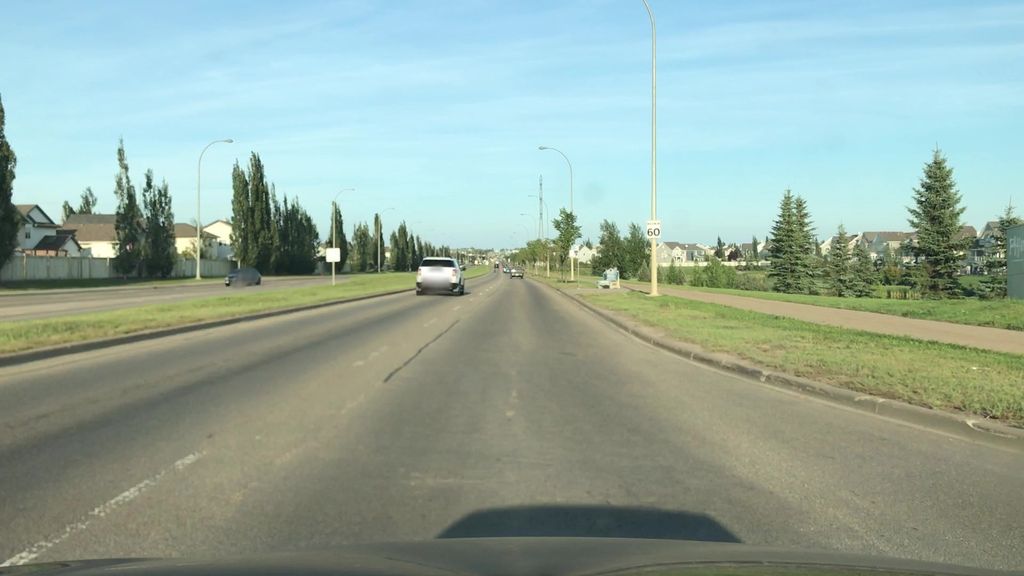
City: edmonton